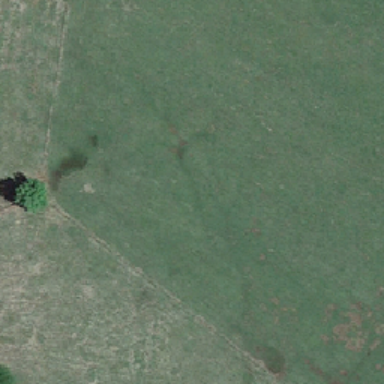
Many of the patterns are on the grass .